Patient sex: M
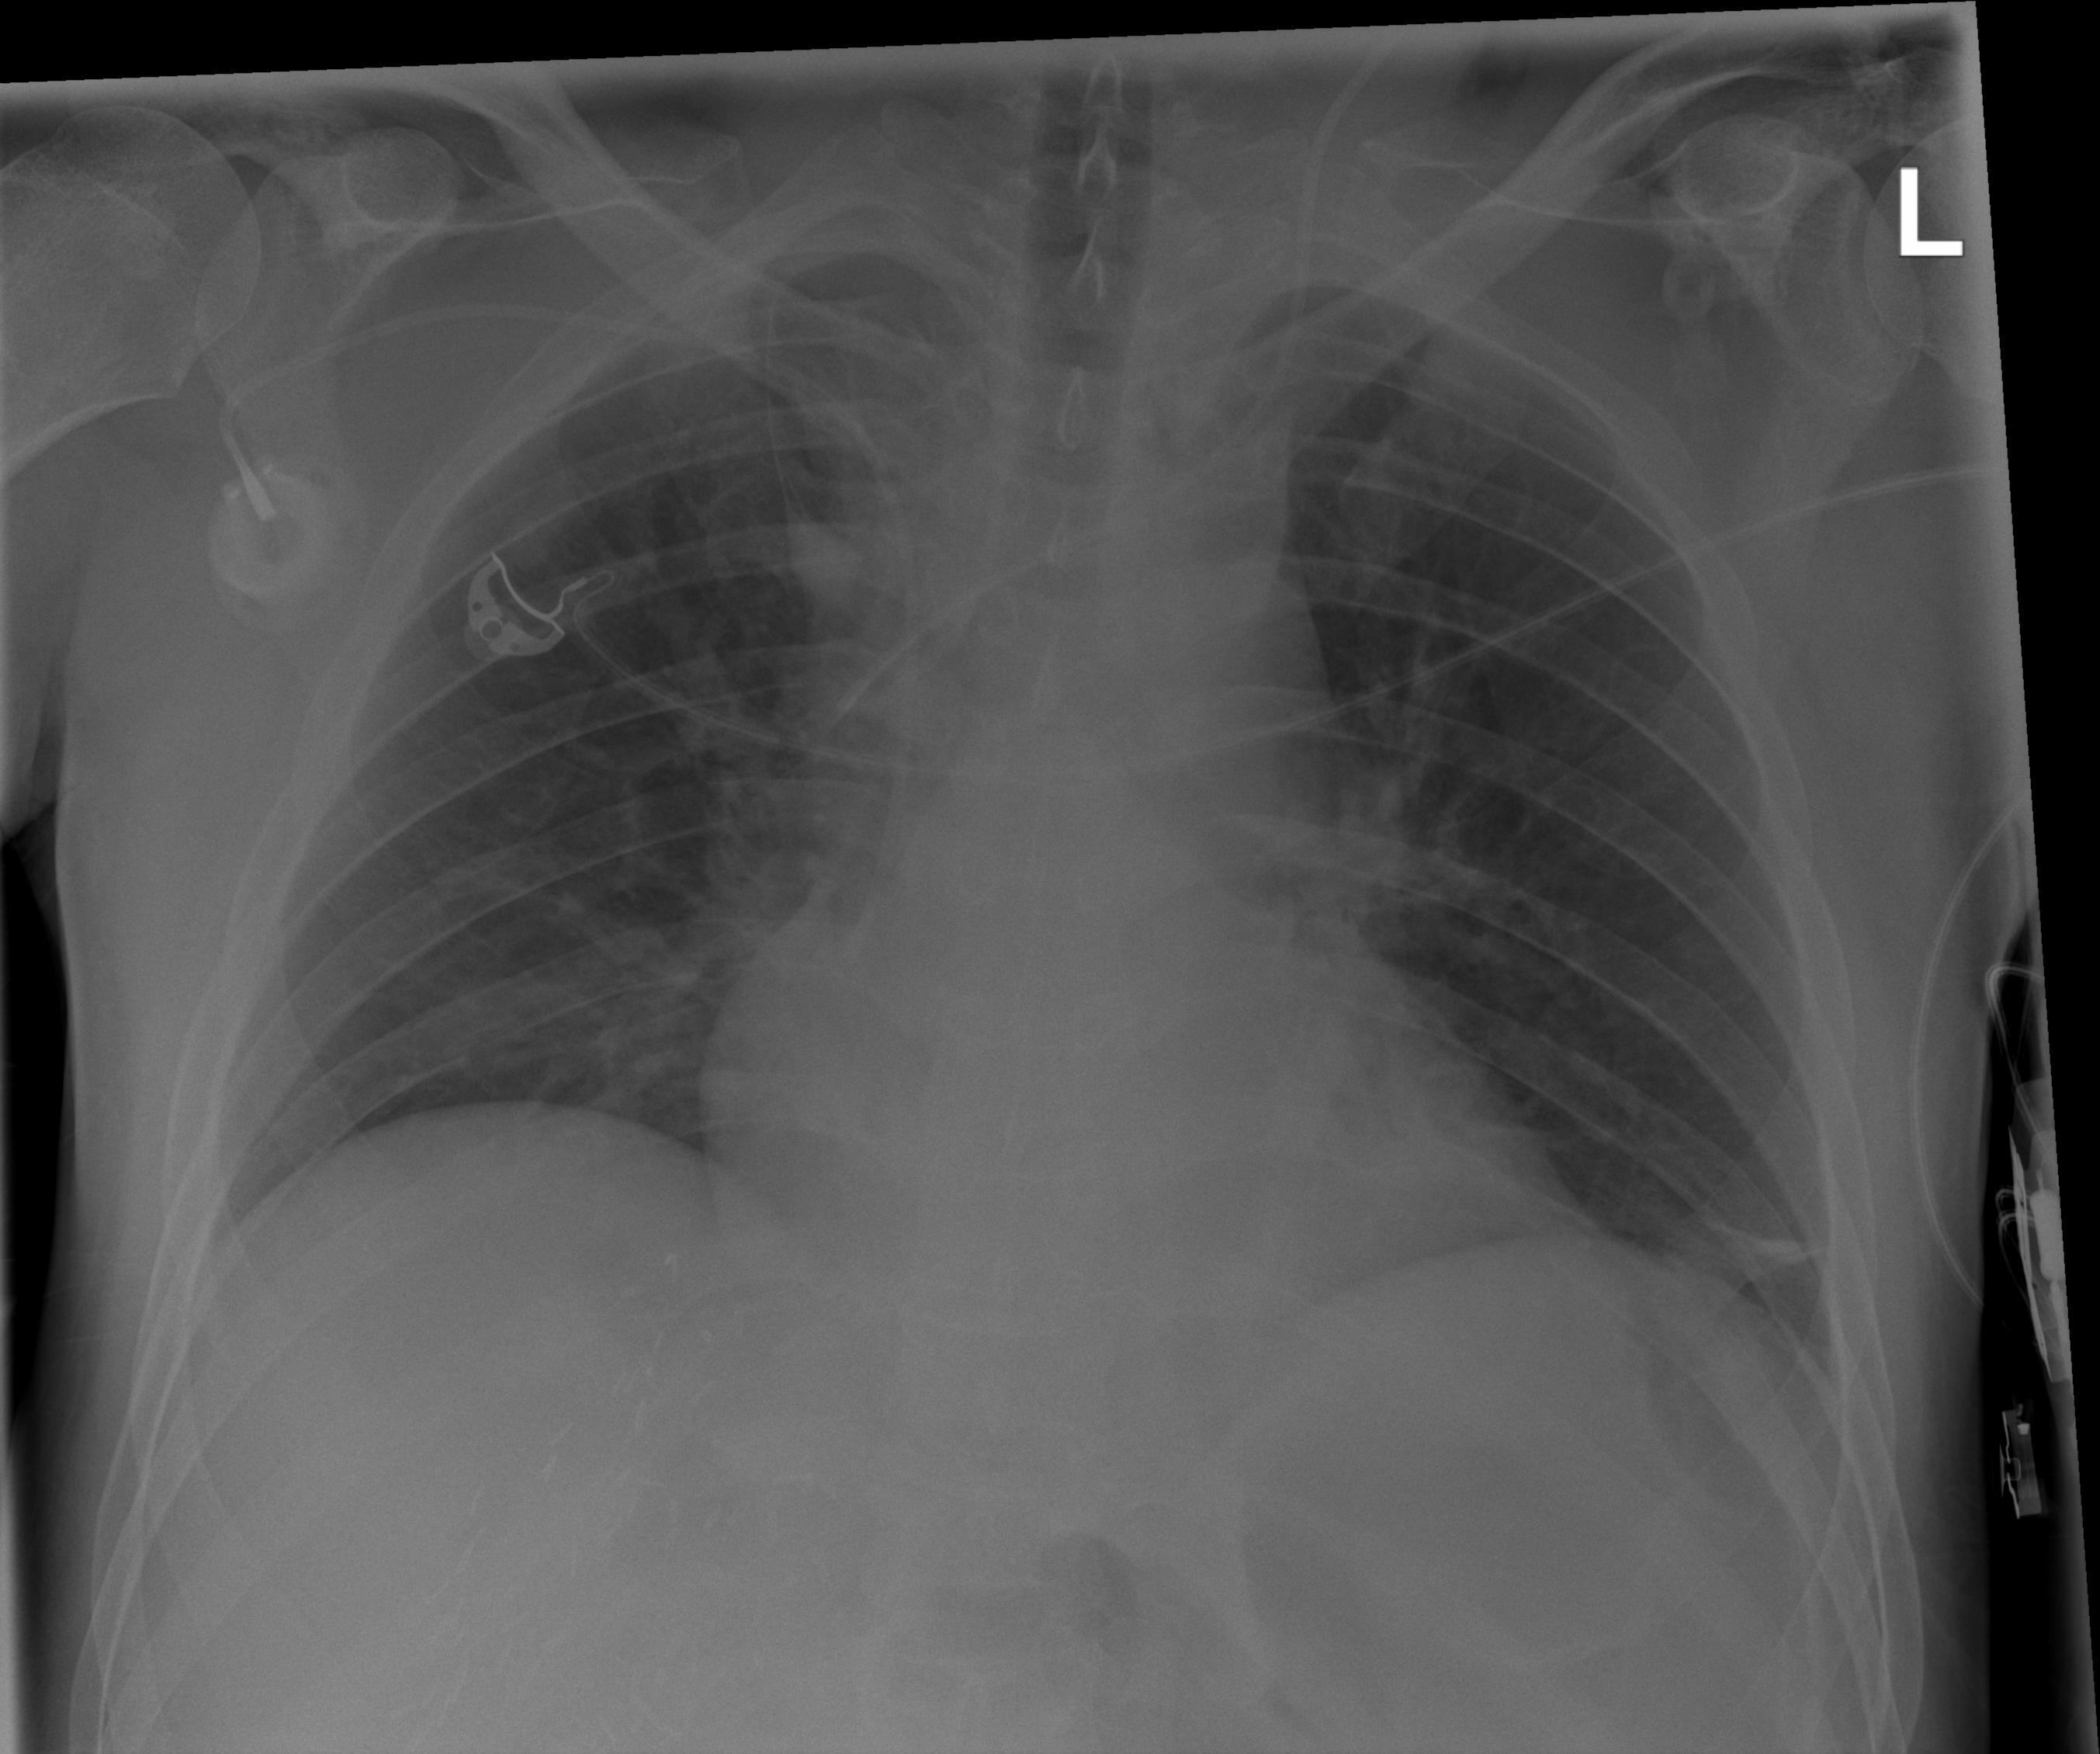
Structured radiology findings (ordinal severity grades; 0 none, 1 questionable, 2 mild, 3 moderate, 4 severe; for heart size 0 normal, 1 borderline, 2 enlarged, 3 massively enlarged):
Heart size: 2
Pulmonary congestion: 0
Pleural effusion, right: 0
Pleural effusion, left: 0
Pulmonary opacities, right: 0
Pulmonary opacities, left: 0
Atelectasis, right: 0
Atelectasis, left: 2